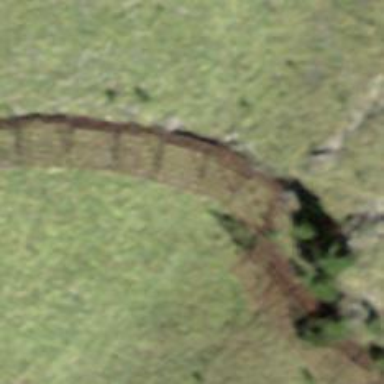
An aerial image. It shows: Snow bridge avalanche protection made of fence.